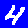
Digit: 4